Question: I want my class to show up this way:

But is showing as the 'liveSelect' above instead. Here is my class' declaration:
'''
public class LiveSelect<TSource, TResult> : ReadOnlyBindingList<TResult>, IList, ICollection, IEnumerable
{
//...
}
'''
'ReadOnlyBindingList' implements 'IBindingList'. What am I missing?
Based on 280Z28's answer, where is how I solved it:
'''
internal sealed class CollectionDebuggerView<T>
{
readonly ICollection<T> c;
public CollectionDebuggerView(ICollection<T> col)
{
this.c = col;
}
[DebuggerBrowsable(DebuggerBrowsableState.RootHidden)]
public T[] Items
{
get { return c.ToArray(); }
}
}
'''
Then, have my 'ReadOnlyBindingList<TResult>' class implement 'ICollection<T>' and add a few attributes so that it looks like this:
'''
[DebuggerDisplay("Count={Count}")]
[DebuggerTypeProxy(typeof(CollectionDebuggerView<>))]
public abstract class ReadOnlyBindingList<TResult> : IBindingList, IList, IEnumerable, IEnumerable<TResult>, ICollection, ICollection<TResult>
{
//...
}
'''
Note that 'CollectionDebuggerView' needs to take in the constructor something that 'ReadOnlyBindingList' implements (such as 'ICollection<T>').
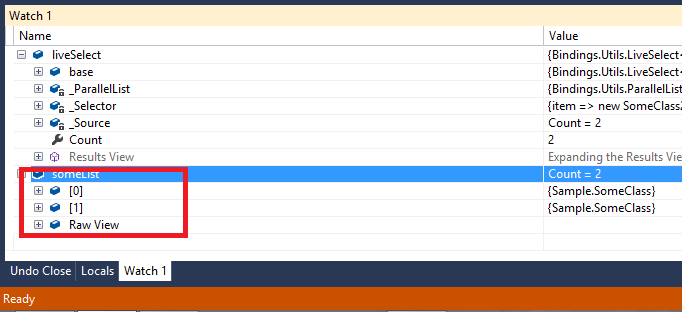
Answer: Based upon <URL> attribute on the indexer property may not work.
You need to add the <URL> to your class, and configure the type proxy to expand members of an indexer.
For an example, look at the <URL> for exactly this purpose.